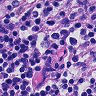
Metastatic tissue present: no